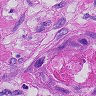
Metastatic tissue present: yes